Question: When I launch the application it does load the data but when it is building a model it crashes with the following error:

The following code is from my GetIphonesData.swift class:
'''
import Foundation
import Firebase
import Combine
class GetIphonesData : ObservableObject {
@Published var data = [Iphone]()
init() {
let db = Firestore.firestore()
db.collection("iphones").addSnapshotListener { (snap, err) in
DispatchQueue.main.async {
if let err = err {
print("Error getting documents: \(err)")
} else {
for i in snap!.documents {
let iphone = Iphone(id: i.documentID,
name: i.get("name") as! String,
models: i.get("model") as! String,
yearReleased: i.get("yearReleased") as! String,
storageVariants: i.get("storageVariants") as! String,
colors: i.get("colors") as! String,
batteryCapacity: i.get("batteryCapacity") as! String,
cameraResolution: i.get("cameraResolution") as! String,
screenSize: i.get("screenSize") as! String,
screenResolution: i.get("screenResolution") as! String,
sensors: i.get("sensors") as! String,
memory: i.get("memory") as! String)
self.data.append(iphone)
}
}
}
}
}
}
'''
When I print the data it prints. When I have 1 item in the database it works but once I add more items into the database it crashes. Is there a fix to this or is there a reason to it at all?
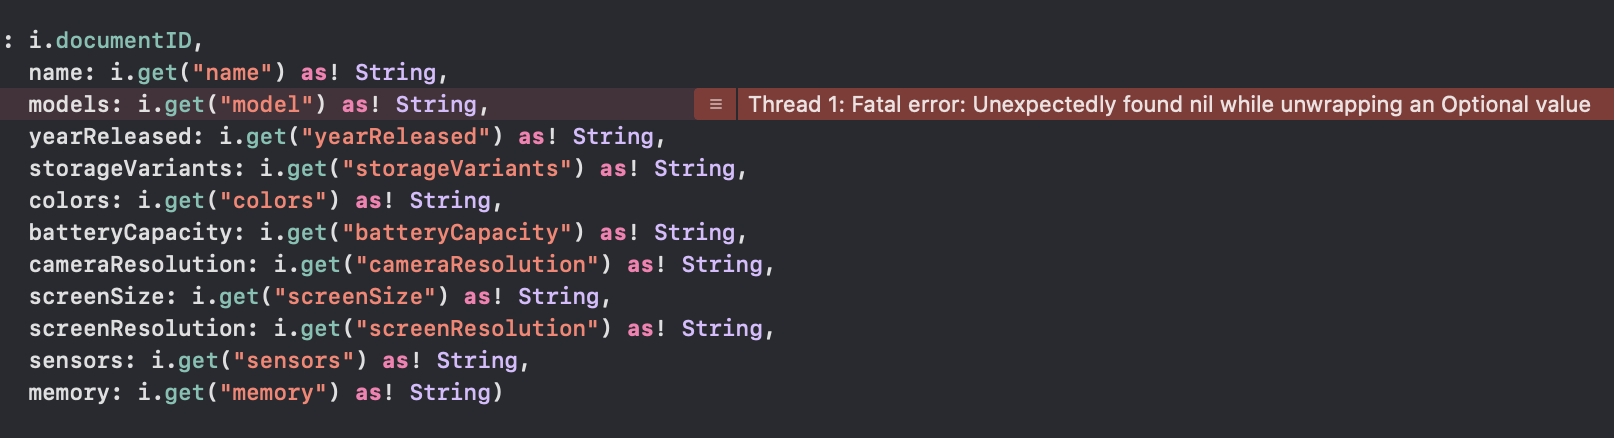
Answer: The return value of the below code is nil and hence it's unable to cast it as a string.
'''
models: i.get("model") as! String,
'''
Change the above to:
'''
models: i.get("model") != nil ?? i.get("model") as! String : "",
'''
(or)
'''
models: i.get("model") as? String ?? "",
'''
Hope that helps.